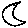
Label: moon